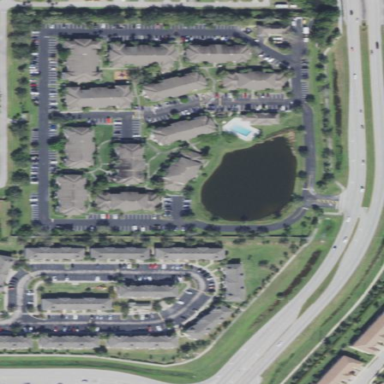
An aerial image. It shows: Residential area with apartments.